Question: The bridging file is added, but keeps showing the error.
My Bridging Header File is correctly setup because the other imports are successful.

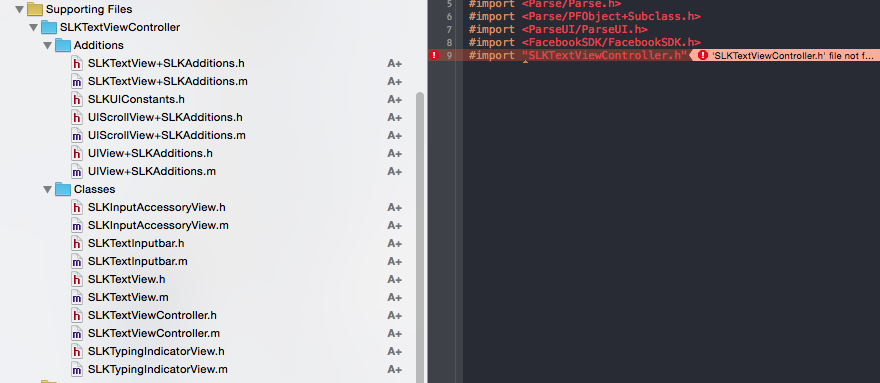
Answer: I would advise you to use <URL> is SlackTextViewController. If you still want to use copied version, make sure you add the files to your project. Try copying the files to your project folder using Finder and then use Xcode File -> Add files to "YOUR_PROJECT"